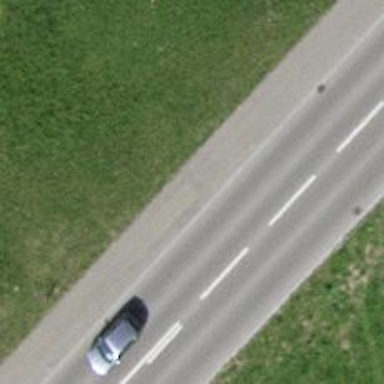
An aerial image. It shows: Cycleway.